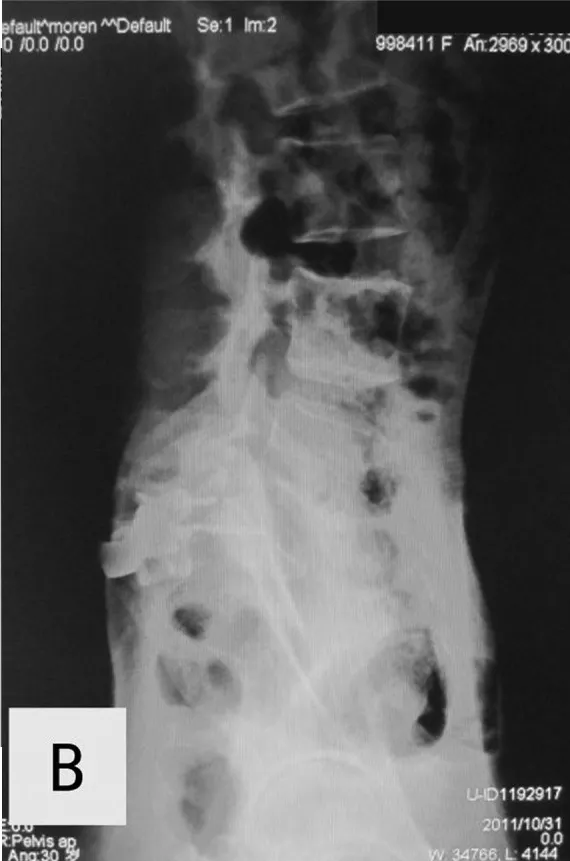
Sacroiliac regions six months after surgery, neither of which exhibited any looseness or fractures of internal fixation or new bone destruction.
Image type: radiology (x_ray)